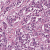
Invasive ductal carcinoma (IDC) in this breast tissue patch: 1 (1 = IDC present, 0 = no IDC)